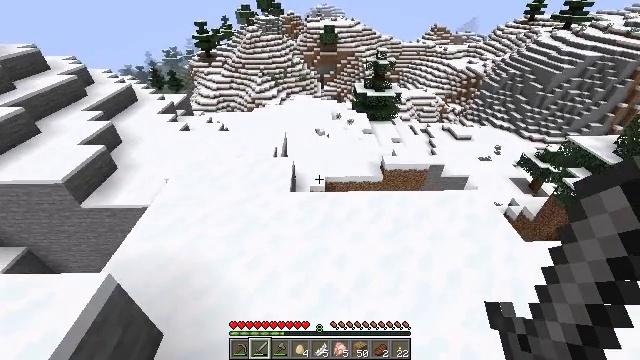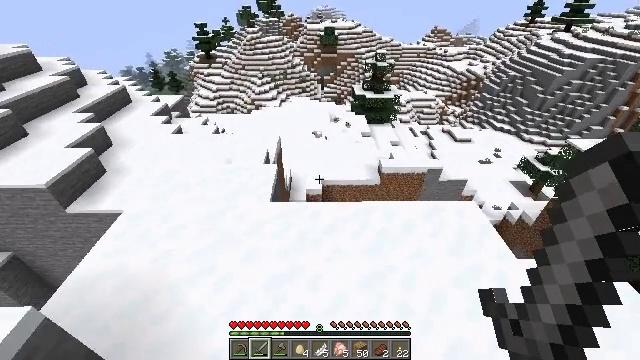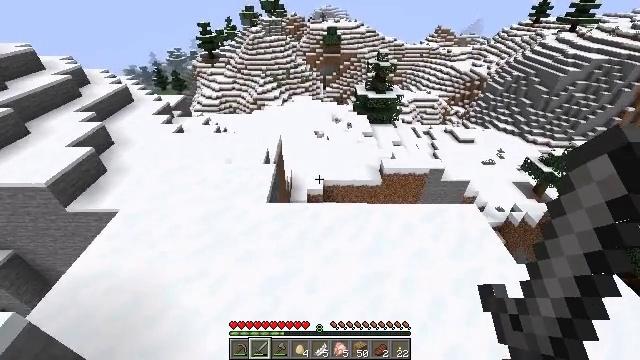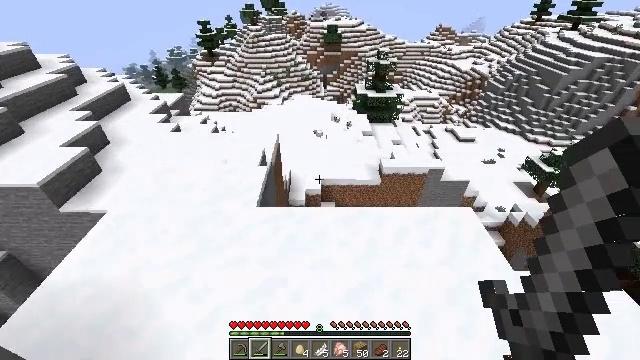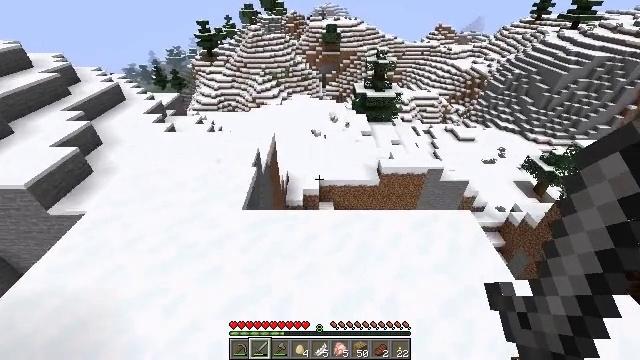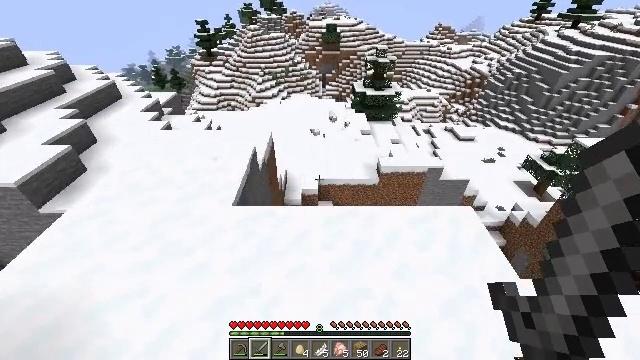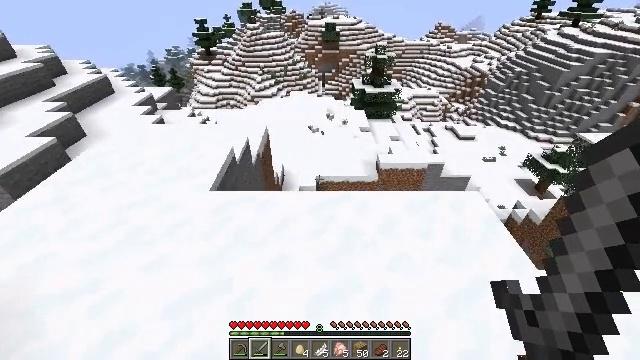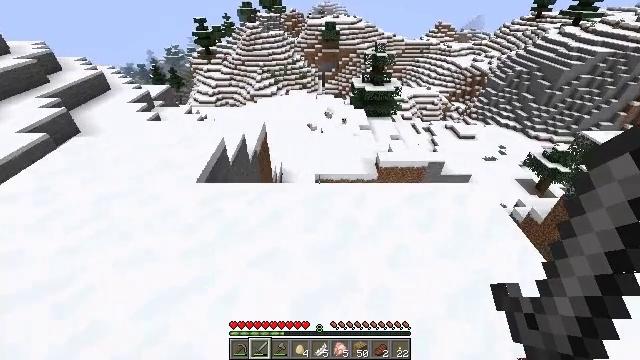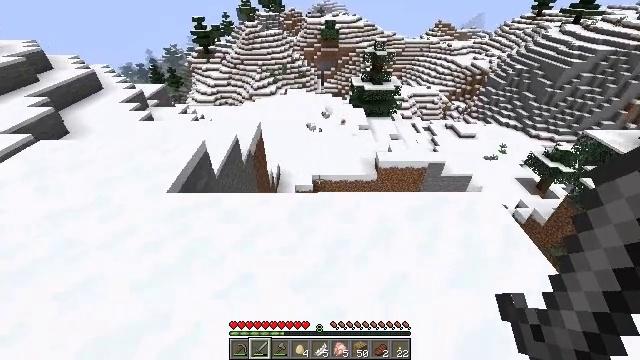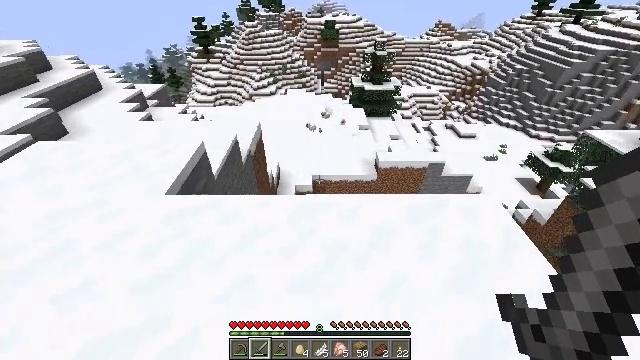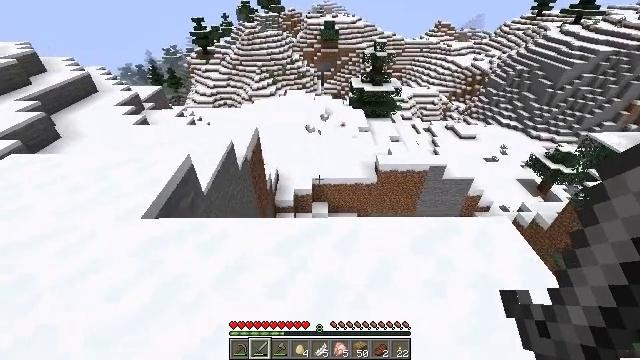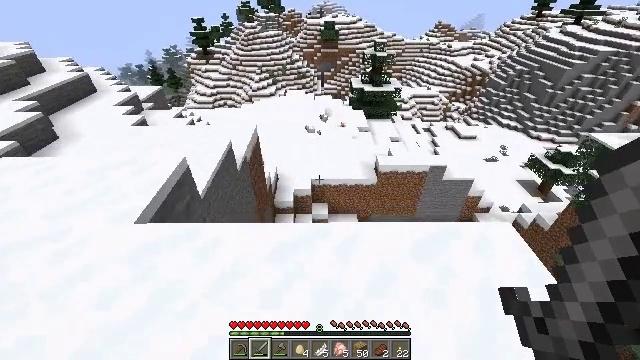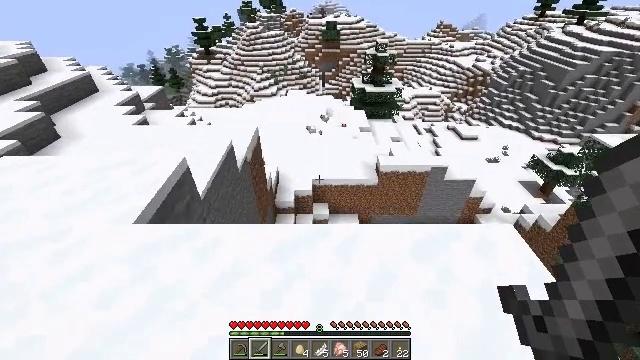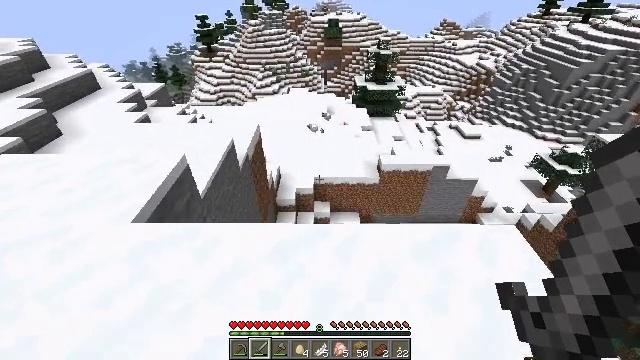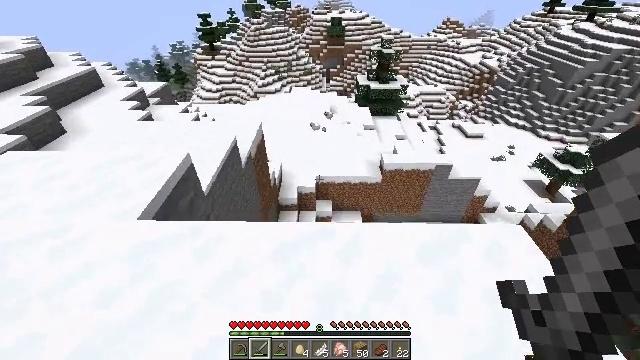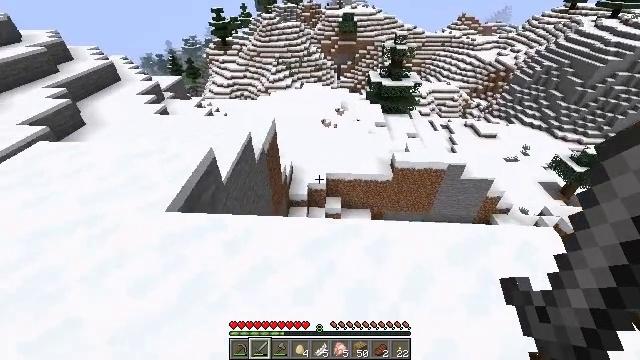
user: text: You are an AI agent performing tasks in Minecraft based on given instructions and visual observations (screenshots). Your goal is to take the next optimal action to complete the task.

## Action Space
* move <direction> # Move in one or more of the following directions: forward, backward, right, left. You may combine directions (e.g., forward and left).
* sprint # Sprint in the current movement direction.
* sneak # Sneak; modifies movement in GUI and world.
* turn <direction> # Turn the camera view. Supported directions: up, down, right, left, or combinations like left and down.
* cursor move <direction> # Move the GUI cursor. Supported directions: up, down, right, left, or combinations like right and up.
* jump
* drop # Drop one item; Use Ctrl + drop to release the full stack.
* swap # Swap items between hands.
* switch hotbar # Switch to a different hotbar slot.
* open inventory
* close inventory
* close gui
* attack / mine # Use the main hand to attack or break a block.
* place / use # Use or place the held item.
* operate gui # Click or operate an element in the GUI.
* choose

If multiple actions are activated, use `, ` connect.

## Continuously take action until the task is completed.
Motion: motion action
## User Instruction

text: Kill mobs.
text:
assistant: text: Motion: move forward and move right
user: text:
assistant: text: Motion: move forward and move right
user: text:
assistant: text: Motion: move forward and move right
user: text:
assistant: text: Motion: move forward and move right
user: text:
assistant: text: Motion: move forward and move right
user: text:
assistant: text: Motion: move forward
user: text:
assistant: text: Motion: move forward
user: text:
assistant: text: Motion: move forward
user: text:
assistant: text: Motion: move forward
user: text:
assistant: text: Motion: no_op
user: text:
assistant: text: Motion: no_op
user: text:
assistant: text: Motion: no_op
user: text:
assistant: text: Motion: no_op
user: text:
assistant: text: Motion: move left
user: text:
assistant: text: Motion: move left, turn left
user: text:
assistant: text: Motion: move left
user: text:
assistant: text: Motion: move left, turn left
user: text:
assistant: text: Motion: move left, turn left
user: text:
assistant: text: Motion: move left, turn left
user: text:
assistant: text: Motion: move forward and move left, turn left
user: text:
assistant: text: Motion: move forward and move left
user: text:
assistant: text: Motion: move forward and move left
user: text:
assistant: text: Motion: move forward
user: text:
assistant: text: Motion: move forward
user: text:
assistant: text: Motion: move forward, turn right and down
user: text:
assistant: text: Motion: move forward, turn right and down
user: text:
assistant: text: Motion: move forward, turn right and down
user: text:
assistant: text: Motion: move forward
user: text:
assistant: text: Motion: move forward
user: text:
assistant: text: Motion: move forward